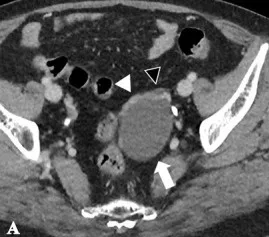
Contrast-enhanced CT images show a unilocular cystic lesion (white arrow) abutting the left ovary (black arrowhead), and ,fallopian tube (white arrowhead).
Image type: radiology (ct)